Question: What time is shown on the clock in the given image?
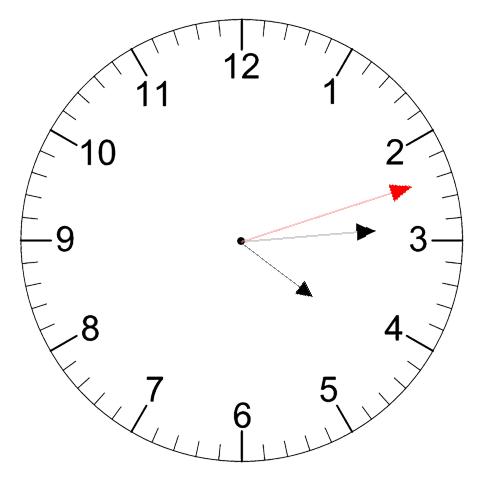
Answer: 04:14:12